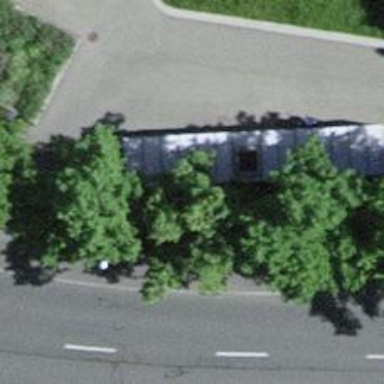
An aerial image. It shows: Bicycle parking area.